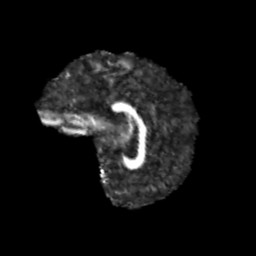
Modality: FA
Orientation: sagittal
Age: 13
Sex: female
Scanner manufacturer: siemens
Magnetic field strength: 3 T
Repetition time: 3.8 s
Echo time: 0.07 s